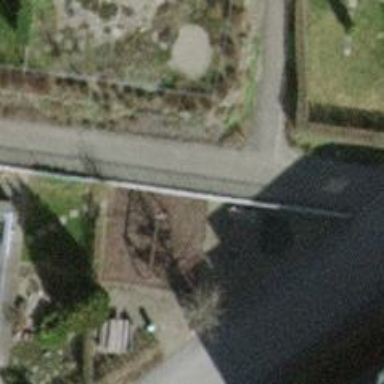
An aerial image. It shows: Playground with swings.